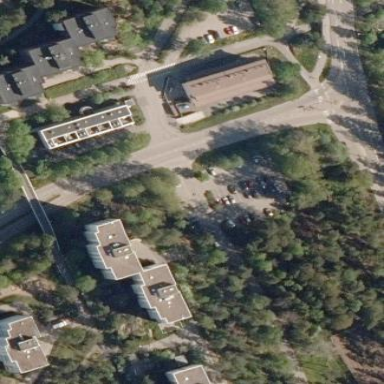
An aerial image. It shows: Parking area with surface.